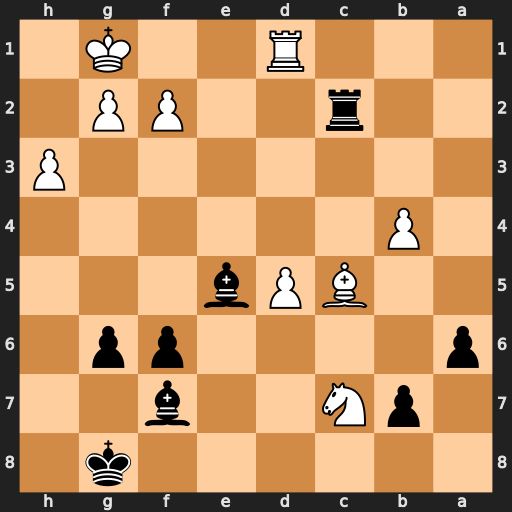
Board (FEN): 6k1/1pN2b2/p4pp1/2BPb3/1P6/7P/2r2PP1/3R2K1
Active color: b
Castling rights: -
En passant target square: -
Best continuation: Bxc7 d6 Bd8